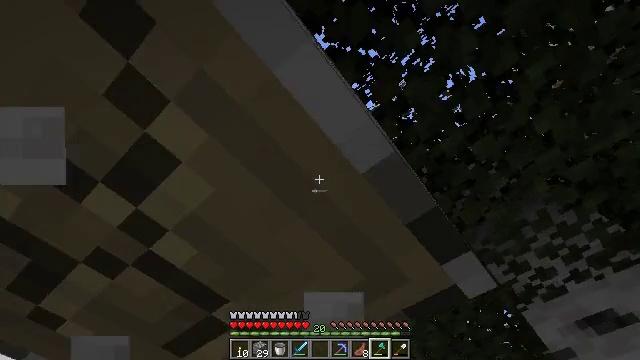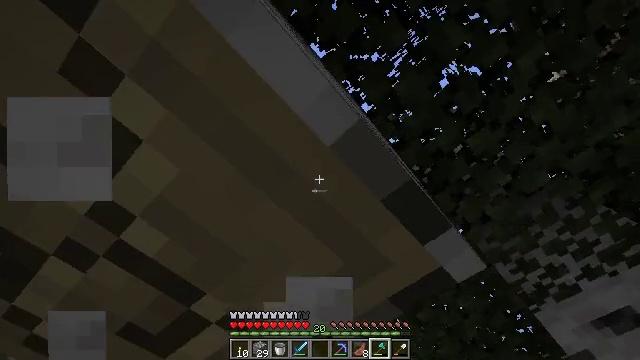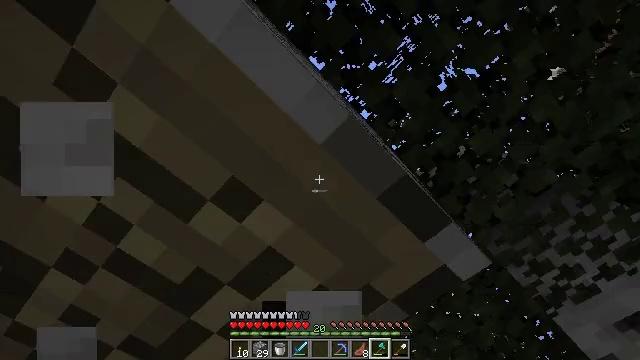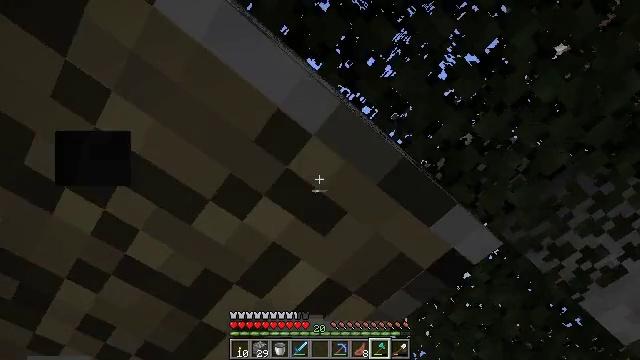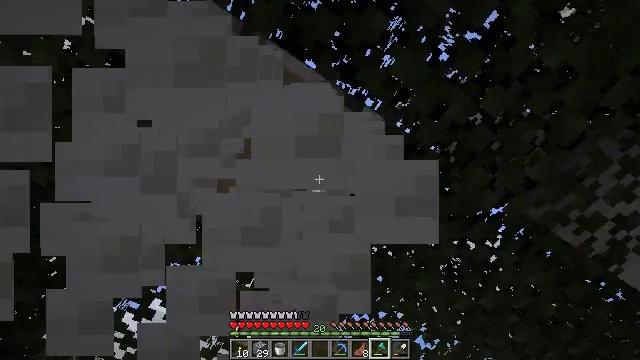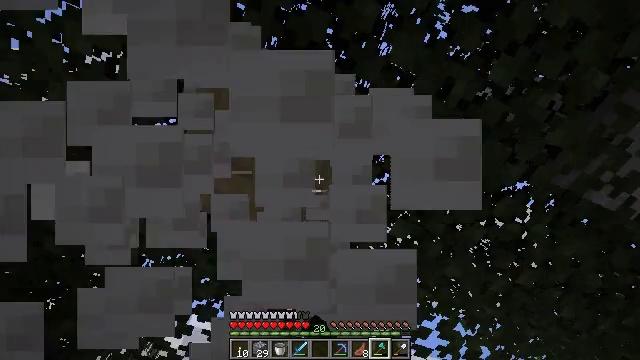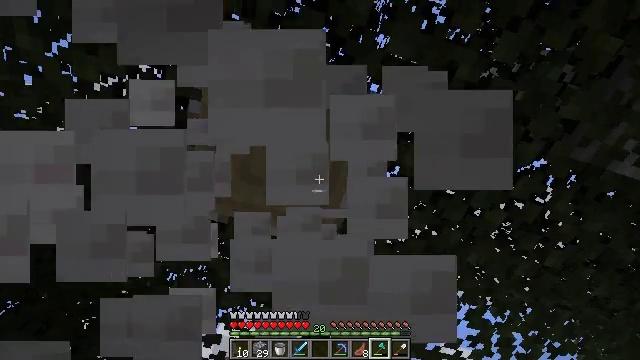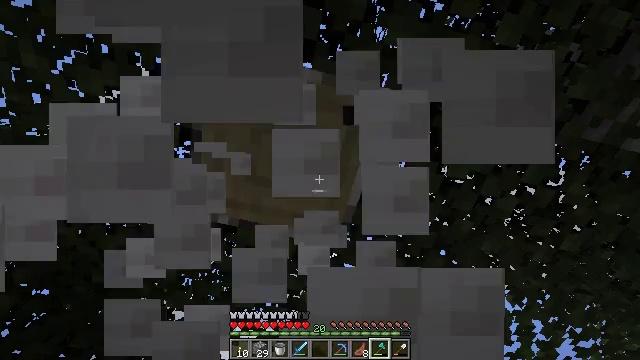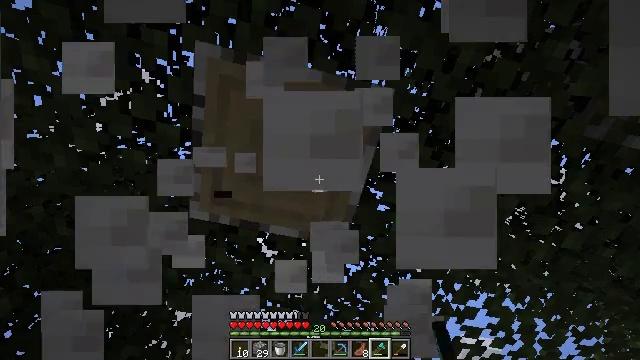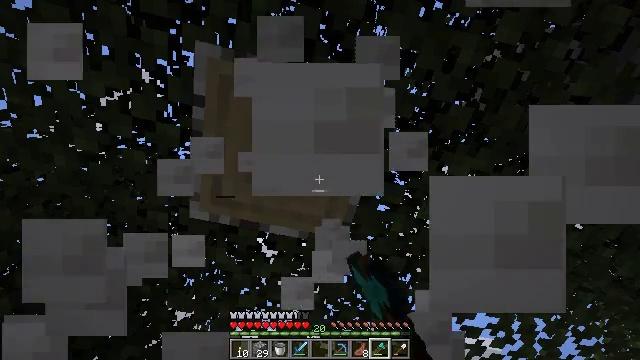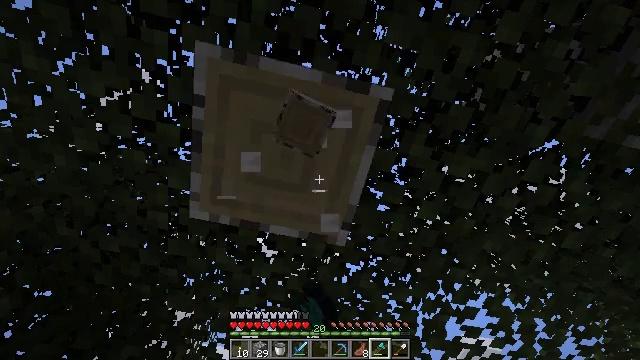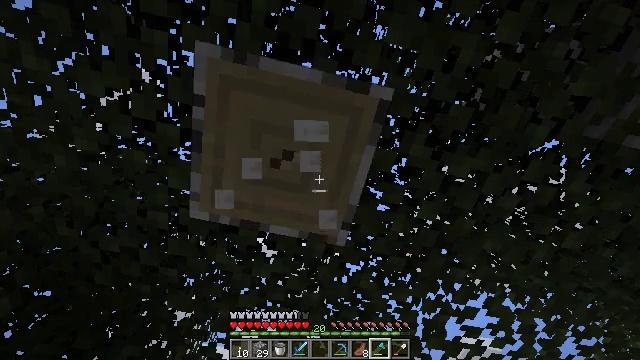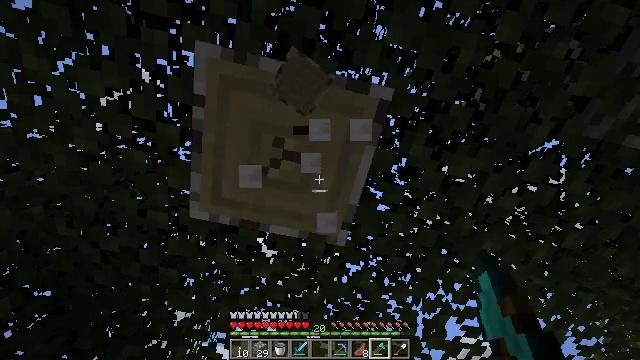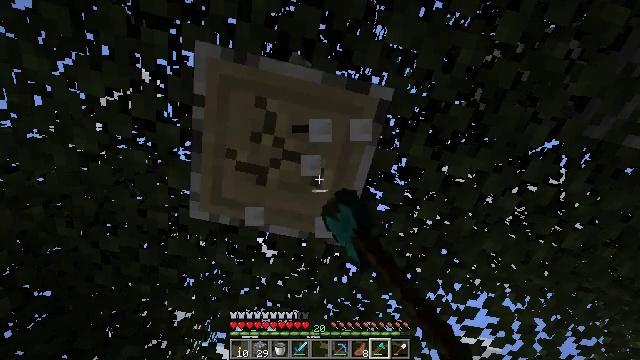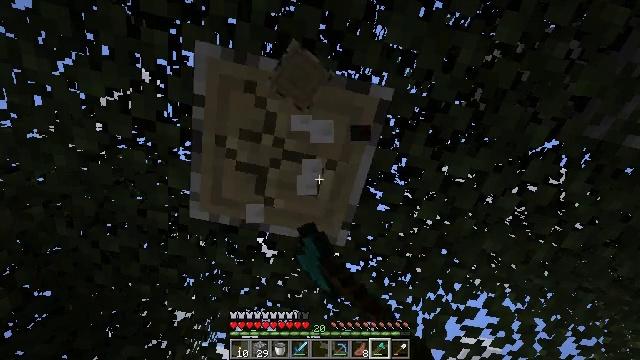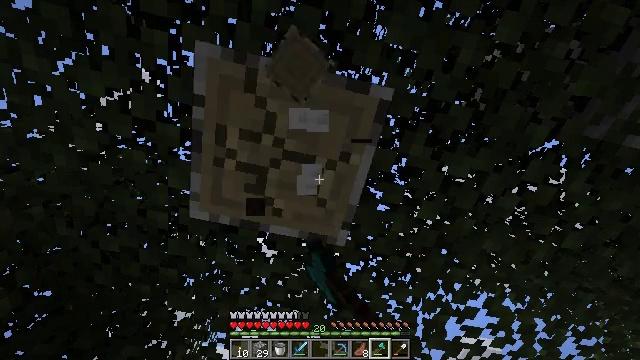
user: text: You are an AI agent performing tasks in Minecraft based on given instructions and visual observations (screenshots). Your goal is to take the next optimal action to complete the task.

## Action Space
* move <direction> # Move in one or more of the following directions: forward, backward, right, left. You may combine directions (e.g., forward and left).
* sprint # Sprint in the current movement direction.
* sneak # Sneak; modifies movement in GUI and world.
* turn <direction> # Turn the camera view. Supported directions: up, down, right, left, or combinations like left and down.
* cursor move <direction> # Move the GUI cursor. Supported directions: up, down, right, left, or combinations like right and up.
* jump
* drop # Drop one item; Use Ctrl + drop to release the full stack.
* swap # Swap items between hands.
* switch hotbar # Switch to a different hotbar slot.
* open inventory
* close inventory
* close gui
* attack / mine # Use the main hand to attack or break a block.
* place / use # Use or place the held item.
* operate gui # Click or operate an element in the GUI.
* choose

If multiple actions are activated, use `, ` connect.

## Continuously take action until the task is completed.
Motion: motion action
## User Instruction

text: Mine the birch log from the tree.
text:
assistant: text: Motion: turn left and up, attack / mine
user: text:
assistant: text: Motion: turn left and up, attack / mine
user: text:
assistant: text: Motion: turn left, attack / mine
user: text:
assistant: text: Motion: turn left, attack / mine
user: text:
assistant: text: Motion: turn left, attack / mine
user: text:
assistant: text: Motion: turn left, attack / mine
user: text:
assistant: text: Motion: turn left, attack / mine
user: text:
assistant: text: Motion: attack / mine
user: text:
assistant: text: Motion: attack / mine
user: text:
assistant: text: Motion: attack / mine
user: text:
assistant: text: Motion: attack / mine
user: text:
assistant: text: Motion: attack / mine
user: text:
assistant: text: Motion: attack / mine
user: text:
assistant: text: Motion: attack / mine
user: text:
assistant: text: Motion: attack / mine
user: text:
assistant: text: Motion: attack / mine
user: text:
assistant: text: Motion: attack / mine
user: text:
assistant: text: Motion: attack / mine
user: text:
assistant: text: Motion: attack / mine
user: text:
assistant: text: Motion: attack / mine
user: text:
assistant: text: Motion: attack / mine
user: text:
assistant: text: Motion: attack / mine
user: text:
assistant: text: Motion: attack / mine
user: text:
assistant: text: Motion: attack / mine
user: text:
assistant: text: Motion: attack / mine
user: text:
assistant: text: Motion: attack / mine
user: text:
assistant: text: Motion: attack / mine
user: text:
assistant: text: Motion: attack / mine
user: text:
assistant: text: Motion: attack / mine
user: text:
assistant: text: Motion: attack / mine